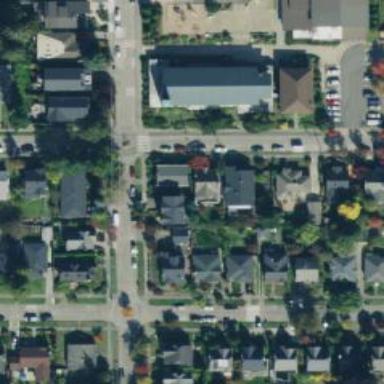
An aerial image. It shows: Residential road with separate sidewalk.